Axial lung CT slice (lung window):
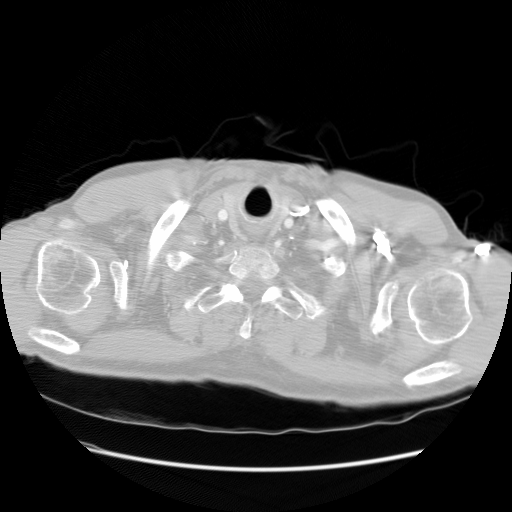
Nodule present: no